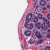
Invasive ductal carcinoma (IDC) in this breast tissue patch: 0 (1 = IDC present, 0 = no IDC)